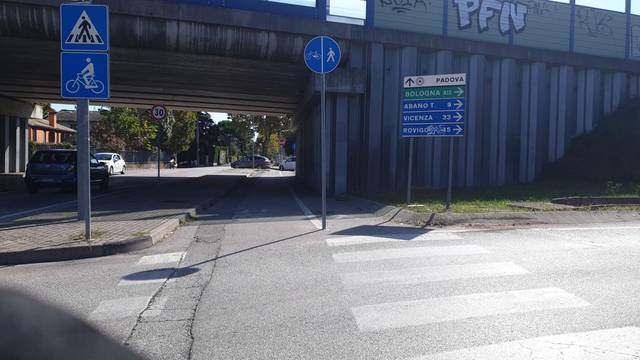
Region: Italy
Coordinates: 45.422, 11.857